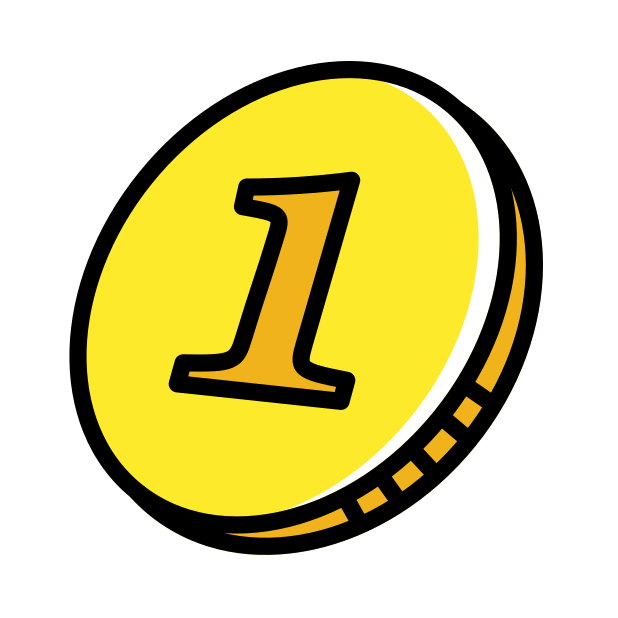
coin